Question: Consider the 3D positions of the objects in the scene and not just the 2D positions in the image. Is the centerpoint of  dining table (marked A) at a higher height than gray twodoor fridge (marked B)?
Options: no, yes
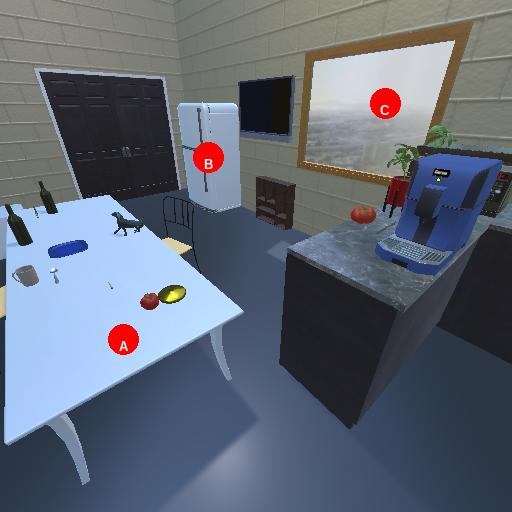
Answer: no